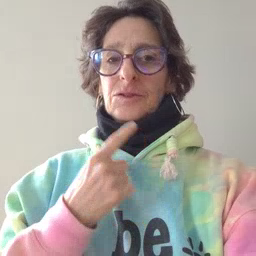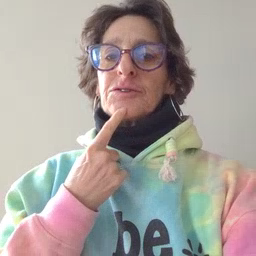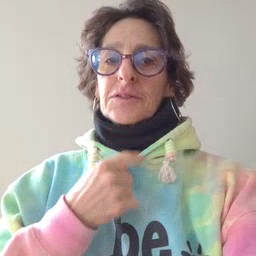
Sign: chin